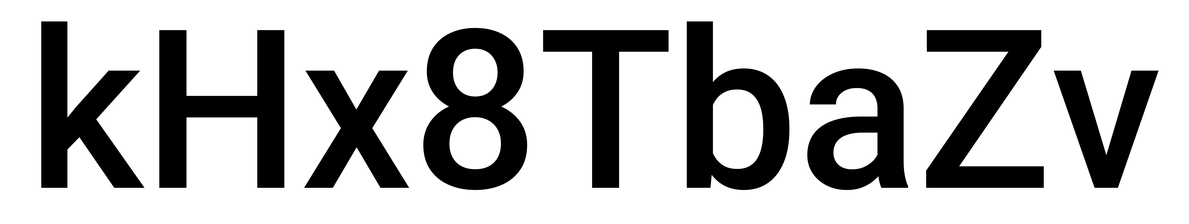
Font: Roboto_Medium